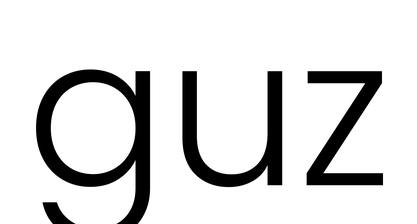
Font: Poppins-Light